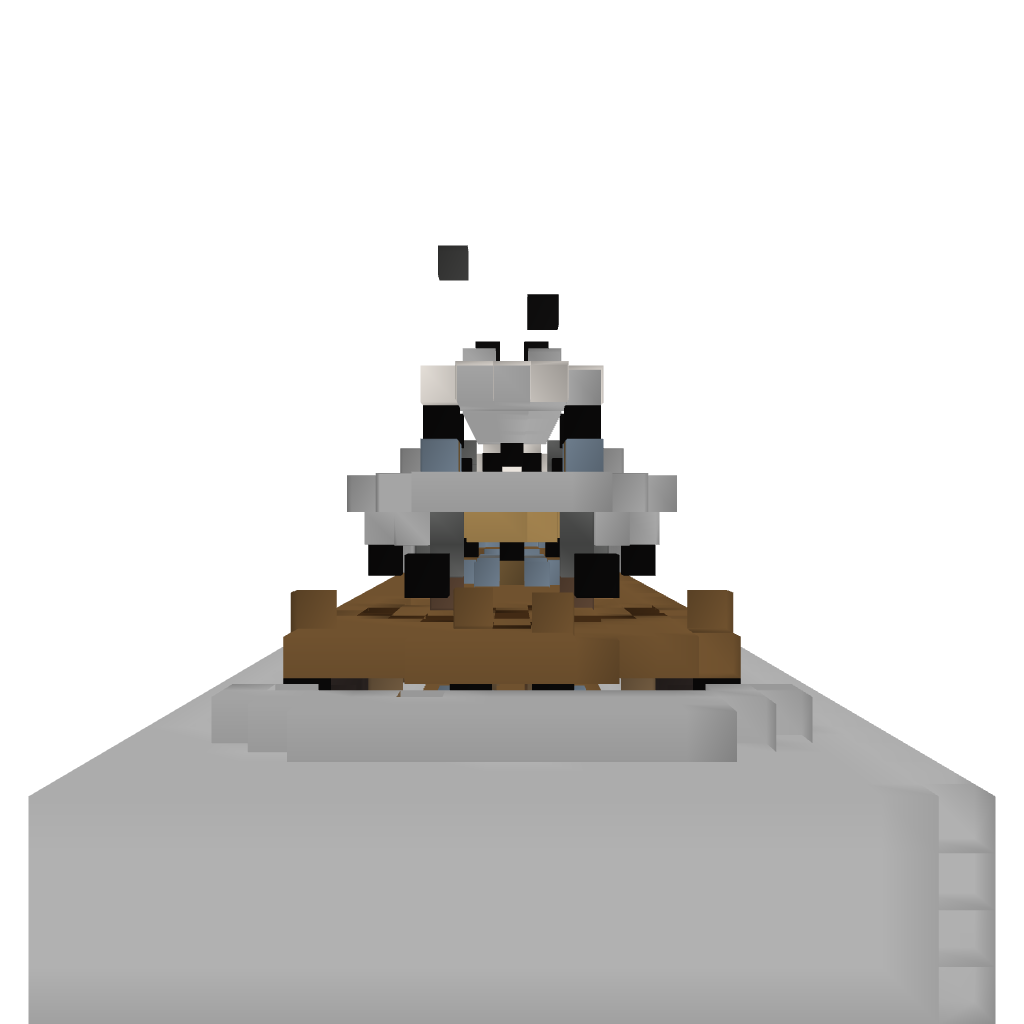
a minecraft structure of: Beautiful Yacht!